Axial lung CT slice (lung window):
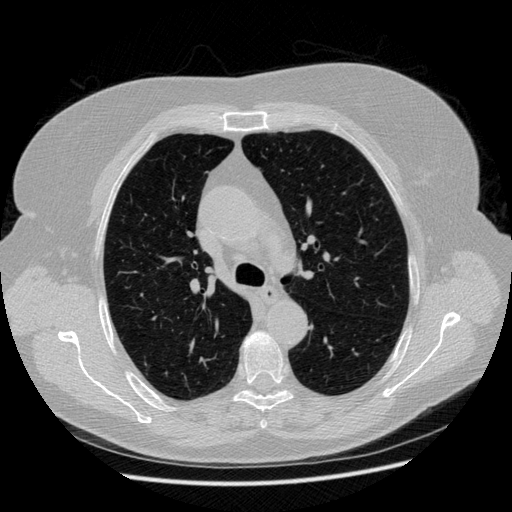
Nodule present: no